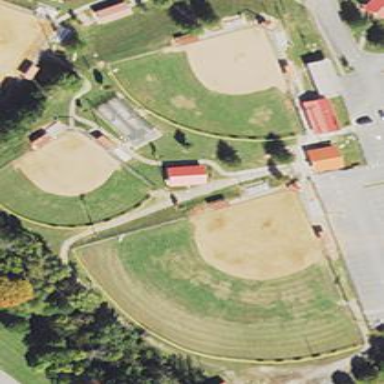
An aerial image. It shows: Baseball pitch for leisure and sports activities.